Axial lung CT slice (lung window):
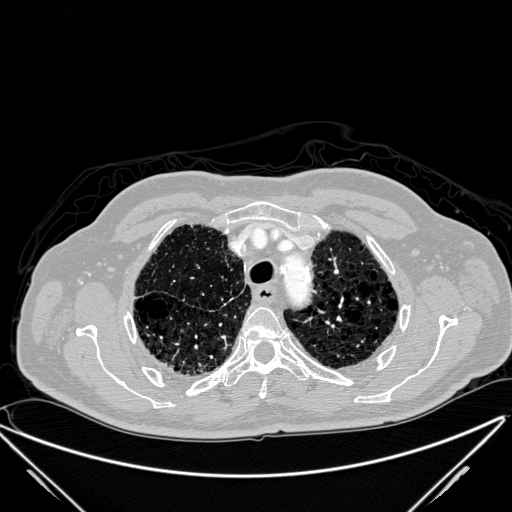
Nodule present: no